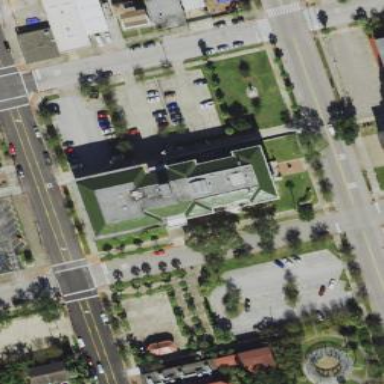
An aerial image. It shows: Library building.